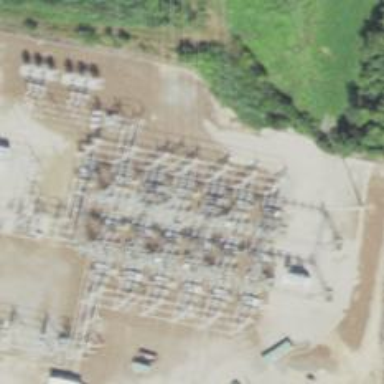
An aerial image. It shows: Switch for power supply.